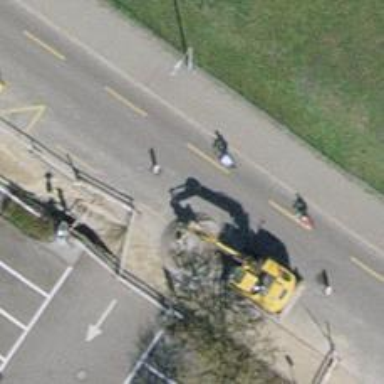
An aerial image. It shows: Secondary asphalt road with cycle lane. Separate sidewalks on both sides.